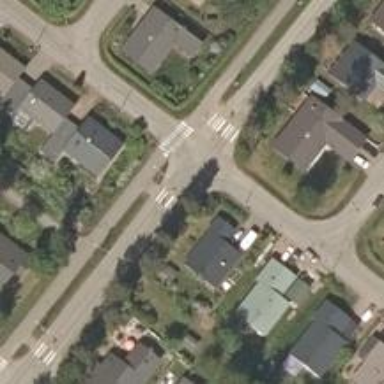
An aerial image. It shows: Asphalt footway with uncontrolled zebra crossing.